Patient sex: M
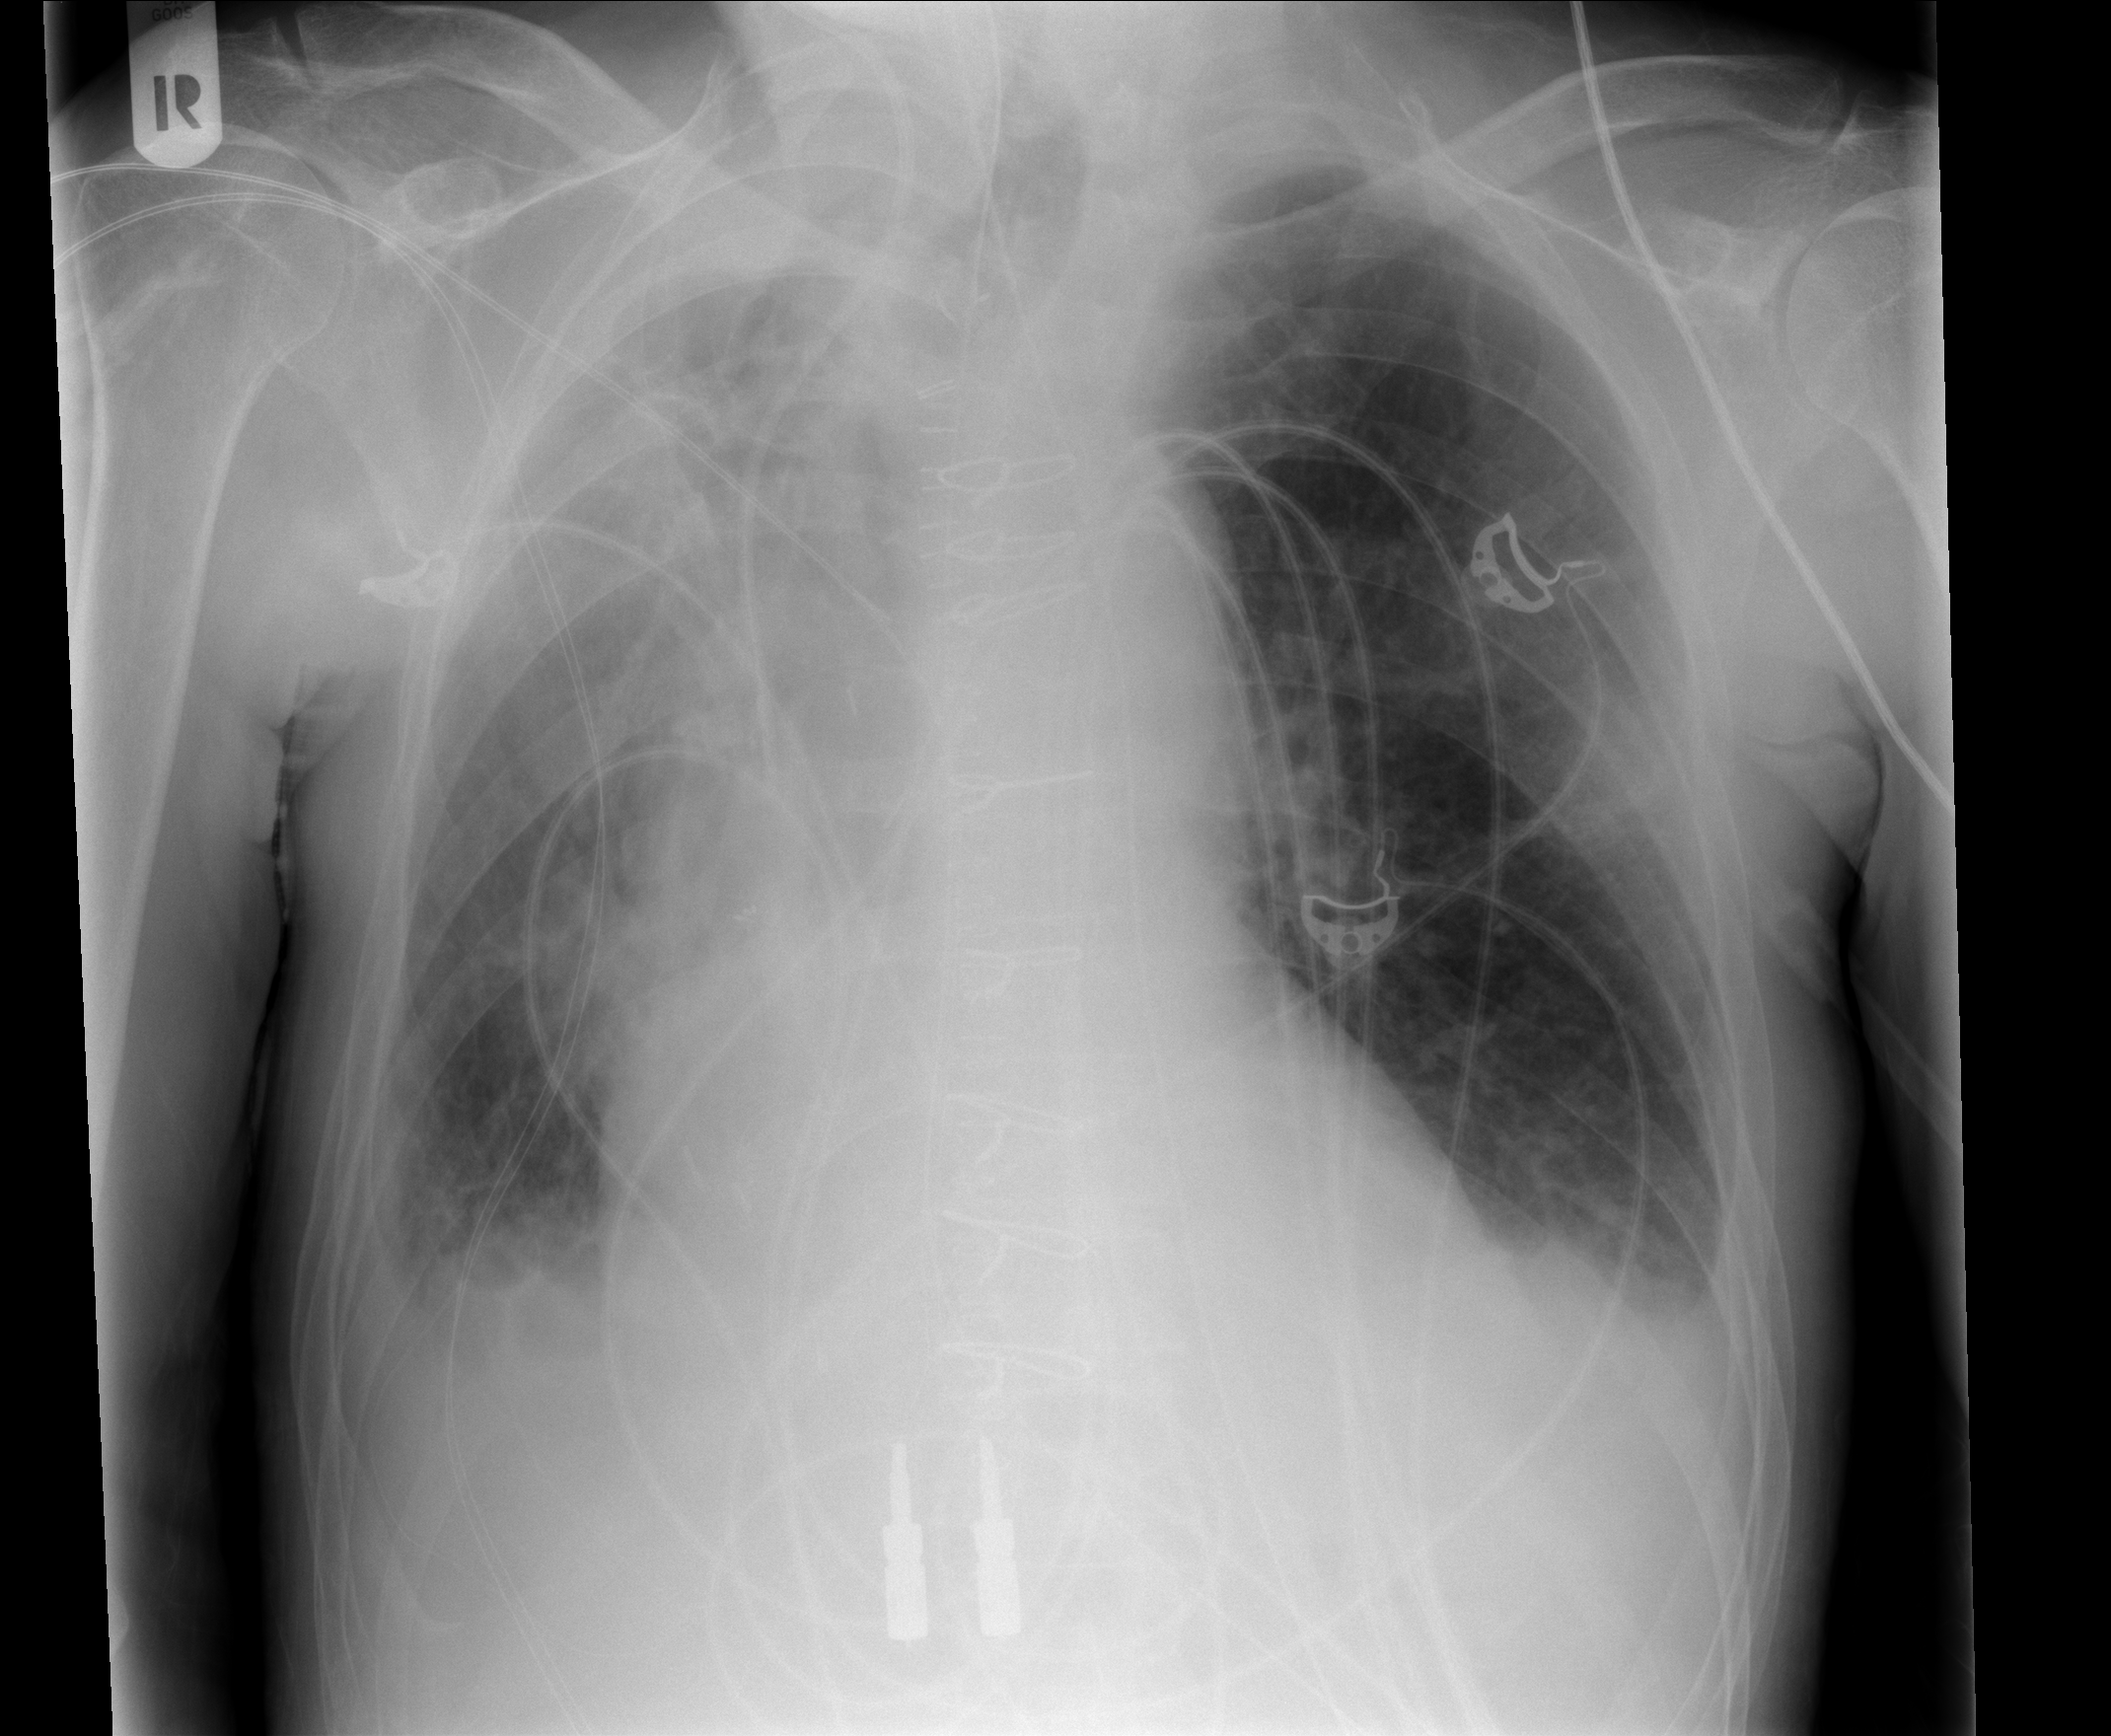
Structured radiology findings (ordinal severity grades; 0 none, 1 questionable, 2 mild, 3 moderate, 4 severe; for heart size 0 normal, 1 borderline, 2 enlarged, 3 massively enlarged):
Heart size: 1
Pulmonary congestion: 0
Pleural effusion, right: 2
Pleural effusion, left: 2
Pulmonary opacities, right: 2
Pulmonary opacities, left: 0
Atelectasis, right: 3
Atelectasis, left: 2